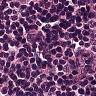
Metastatic tissue present: yes